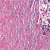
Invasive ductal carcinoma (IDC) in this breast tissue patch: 1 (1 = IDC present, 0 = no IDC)